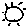
Label: sun